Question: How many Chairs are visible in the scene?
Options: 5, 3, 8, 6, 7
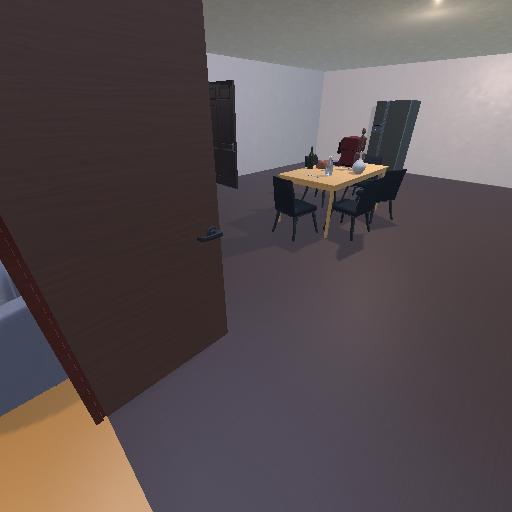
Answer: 5